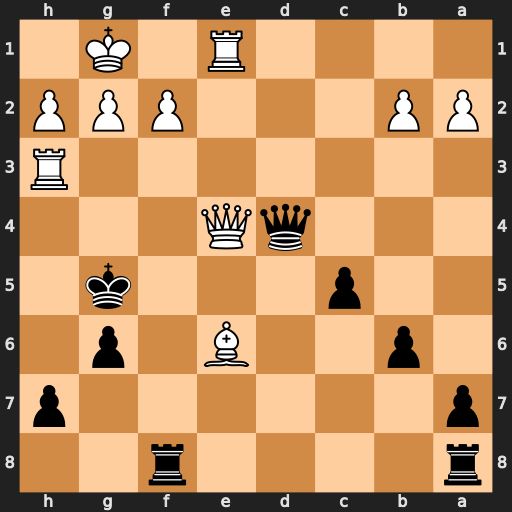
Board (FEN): r4r2/p6p/1p2B1p1/2p3k1/3qQ3/7R/PP3PPP/4R1K1
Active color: b
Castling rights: -
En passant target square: -
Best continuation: Qxf2+ Kh1 Qf1+ Rxf1 Rxf1#